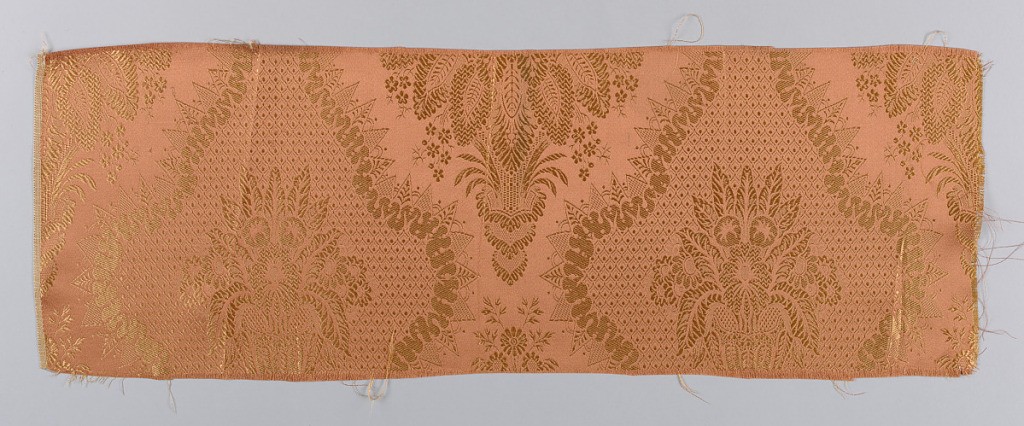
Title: Sample
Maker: Orinoka Mills, Philadelphia, Pennsylvania, USA
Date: ca. 1910
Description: orange warp and lighter orange weft